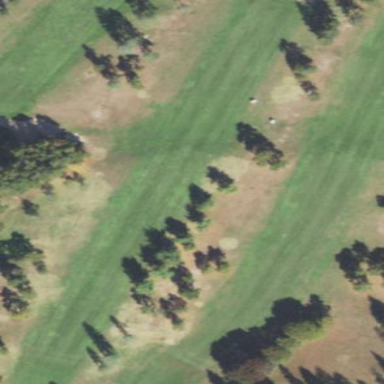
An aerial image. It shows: Rough grass surface in golf course setting.